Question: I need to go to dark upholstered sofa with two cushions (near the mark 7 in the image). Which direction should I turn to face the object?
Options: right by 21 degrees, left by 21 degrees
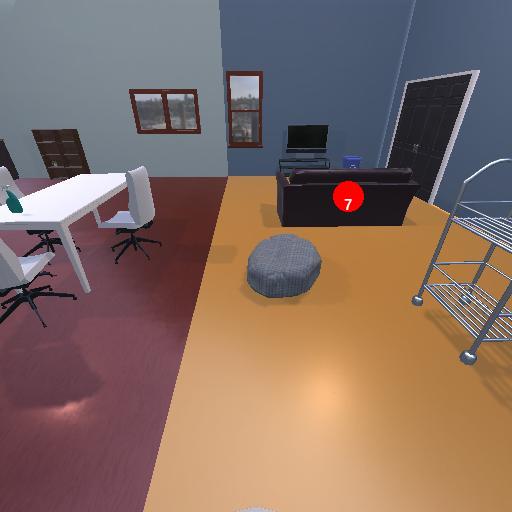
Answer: right by 21 degrees